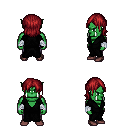
a pixel art fantasy rpg character, male body template, orc, green skin, gray robe, metal pants, brunette long bangs hairstyle, white cloth bandages, maroon shoes, four views (front, back, left, right), 2x2 character sprite sheet, small pixel art, hard edges, no anti-aliasing